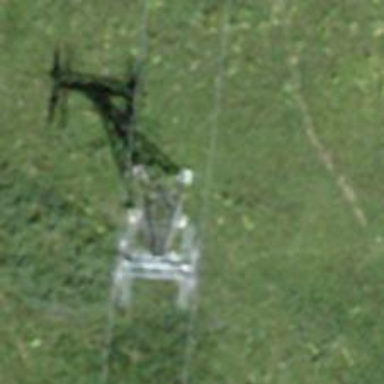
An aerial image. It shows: Pylon for aerialway.